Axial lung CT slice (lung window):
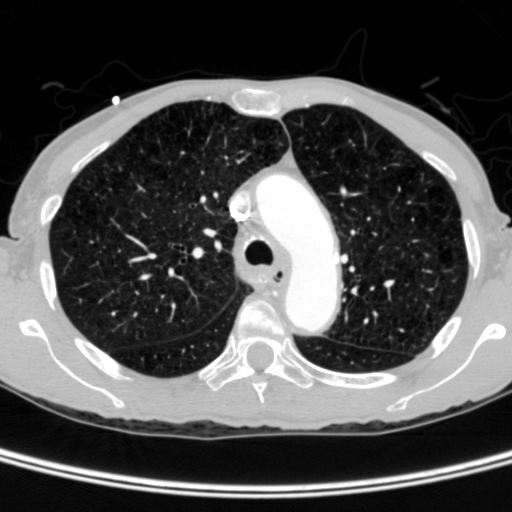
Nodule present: no